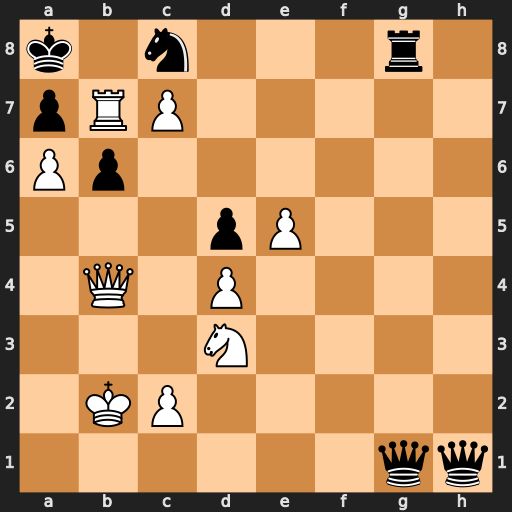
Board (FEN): k1n3r1/pRP5/Pp6/3pP3/1Q1P4/3N4/1KP5/6qq
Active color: w
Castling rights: -
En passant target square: -
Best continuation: Rb8#